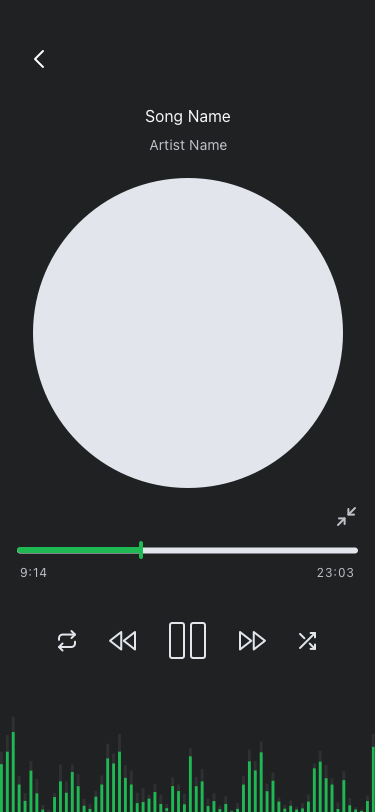
Text in this UI design:
9:14
23:03
Artist Name
Song Name